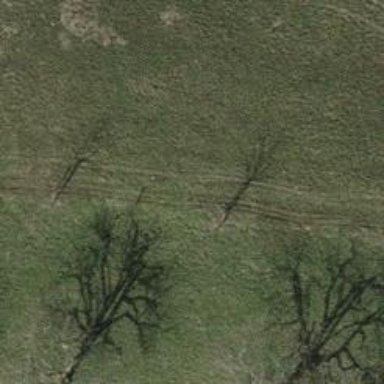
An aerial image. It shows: Single tag "natural: tree."